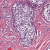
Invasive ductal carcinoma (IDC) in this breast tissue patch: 0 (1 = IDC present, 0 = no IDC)